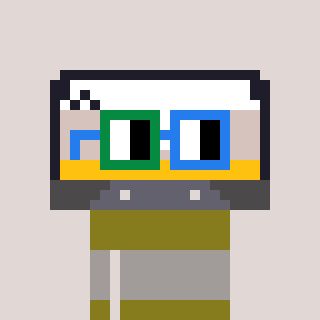
a pixel art character with square green and blue glasses, a cassette tape-shaped head and a gunk-colored body on a warm background